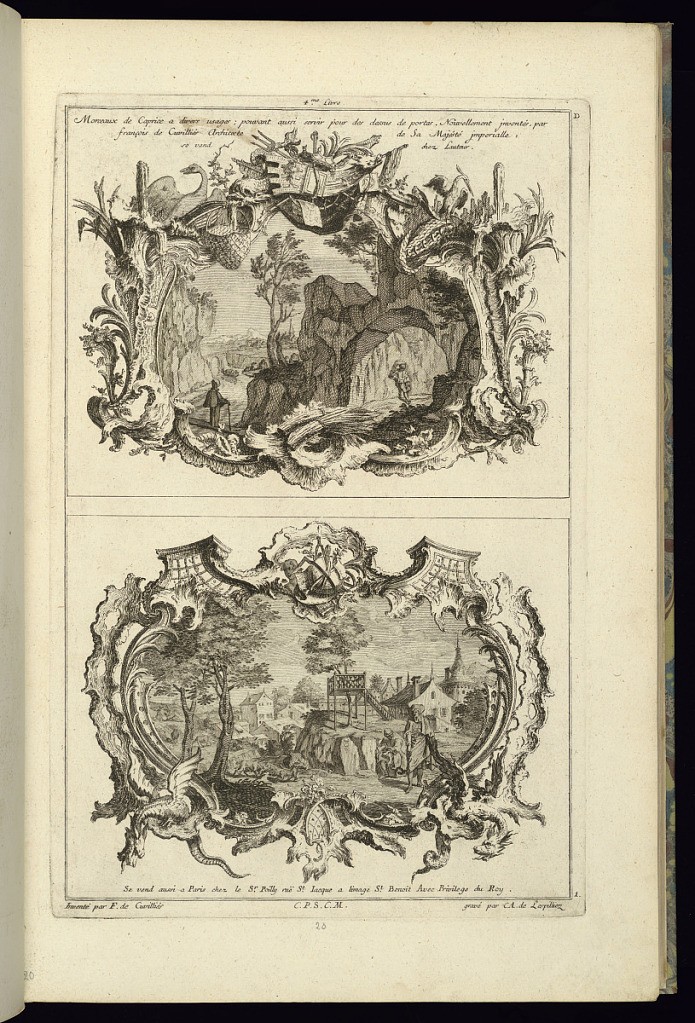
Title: Design for Two Cartouches
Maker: François de Cuvilliés the Elder, Belgian, 1695 - 1768
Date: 1745
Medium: Etching and engraving on off-white laid paper
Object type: Print
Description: Designs for two cartouches, each containing within it landscape scenes. The cartouches are comprised of motifs including dragons, birds, rinceaux, flowers, and dolphins. The plate is signed and numbered.